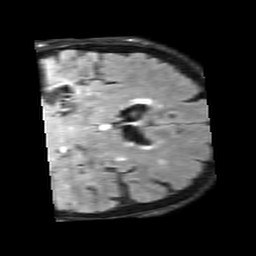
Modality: FLAIR
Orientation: coronal
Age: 67
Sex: female
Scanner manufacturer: siemens
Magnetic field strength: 3 T
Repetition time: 9 s
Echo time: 0.099 s